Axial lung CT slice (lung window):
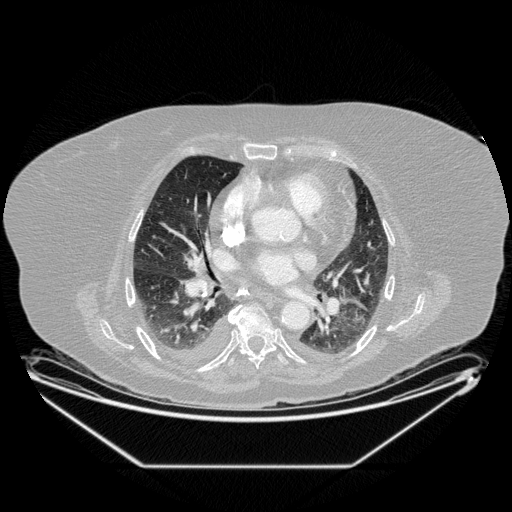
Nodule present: no